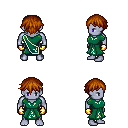
a pixel art fantasy rpg character, male body template, dark elf, purple skin, sash dress, red pants, brunette short bangs hairstyle, gold gloves, four views (front, back, left, right), 2x2 character sprite sheet, small pixel art, hard edges, no anti-aliasing